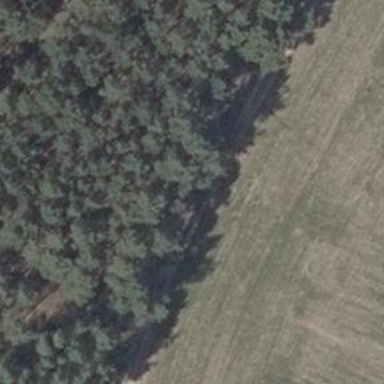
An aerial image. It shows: Hunting stand.